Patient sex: M
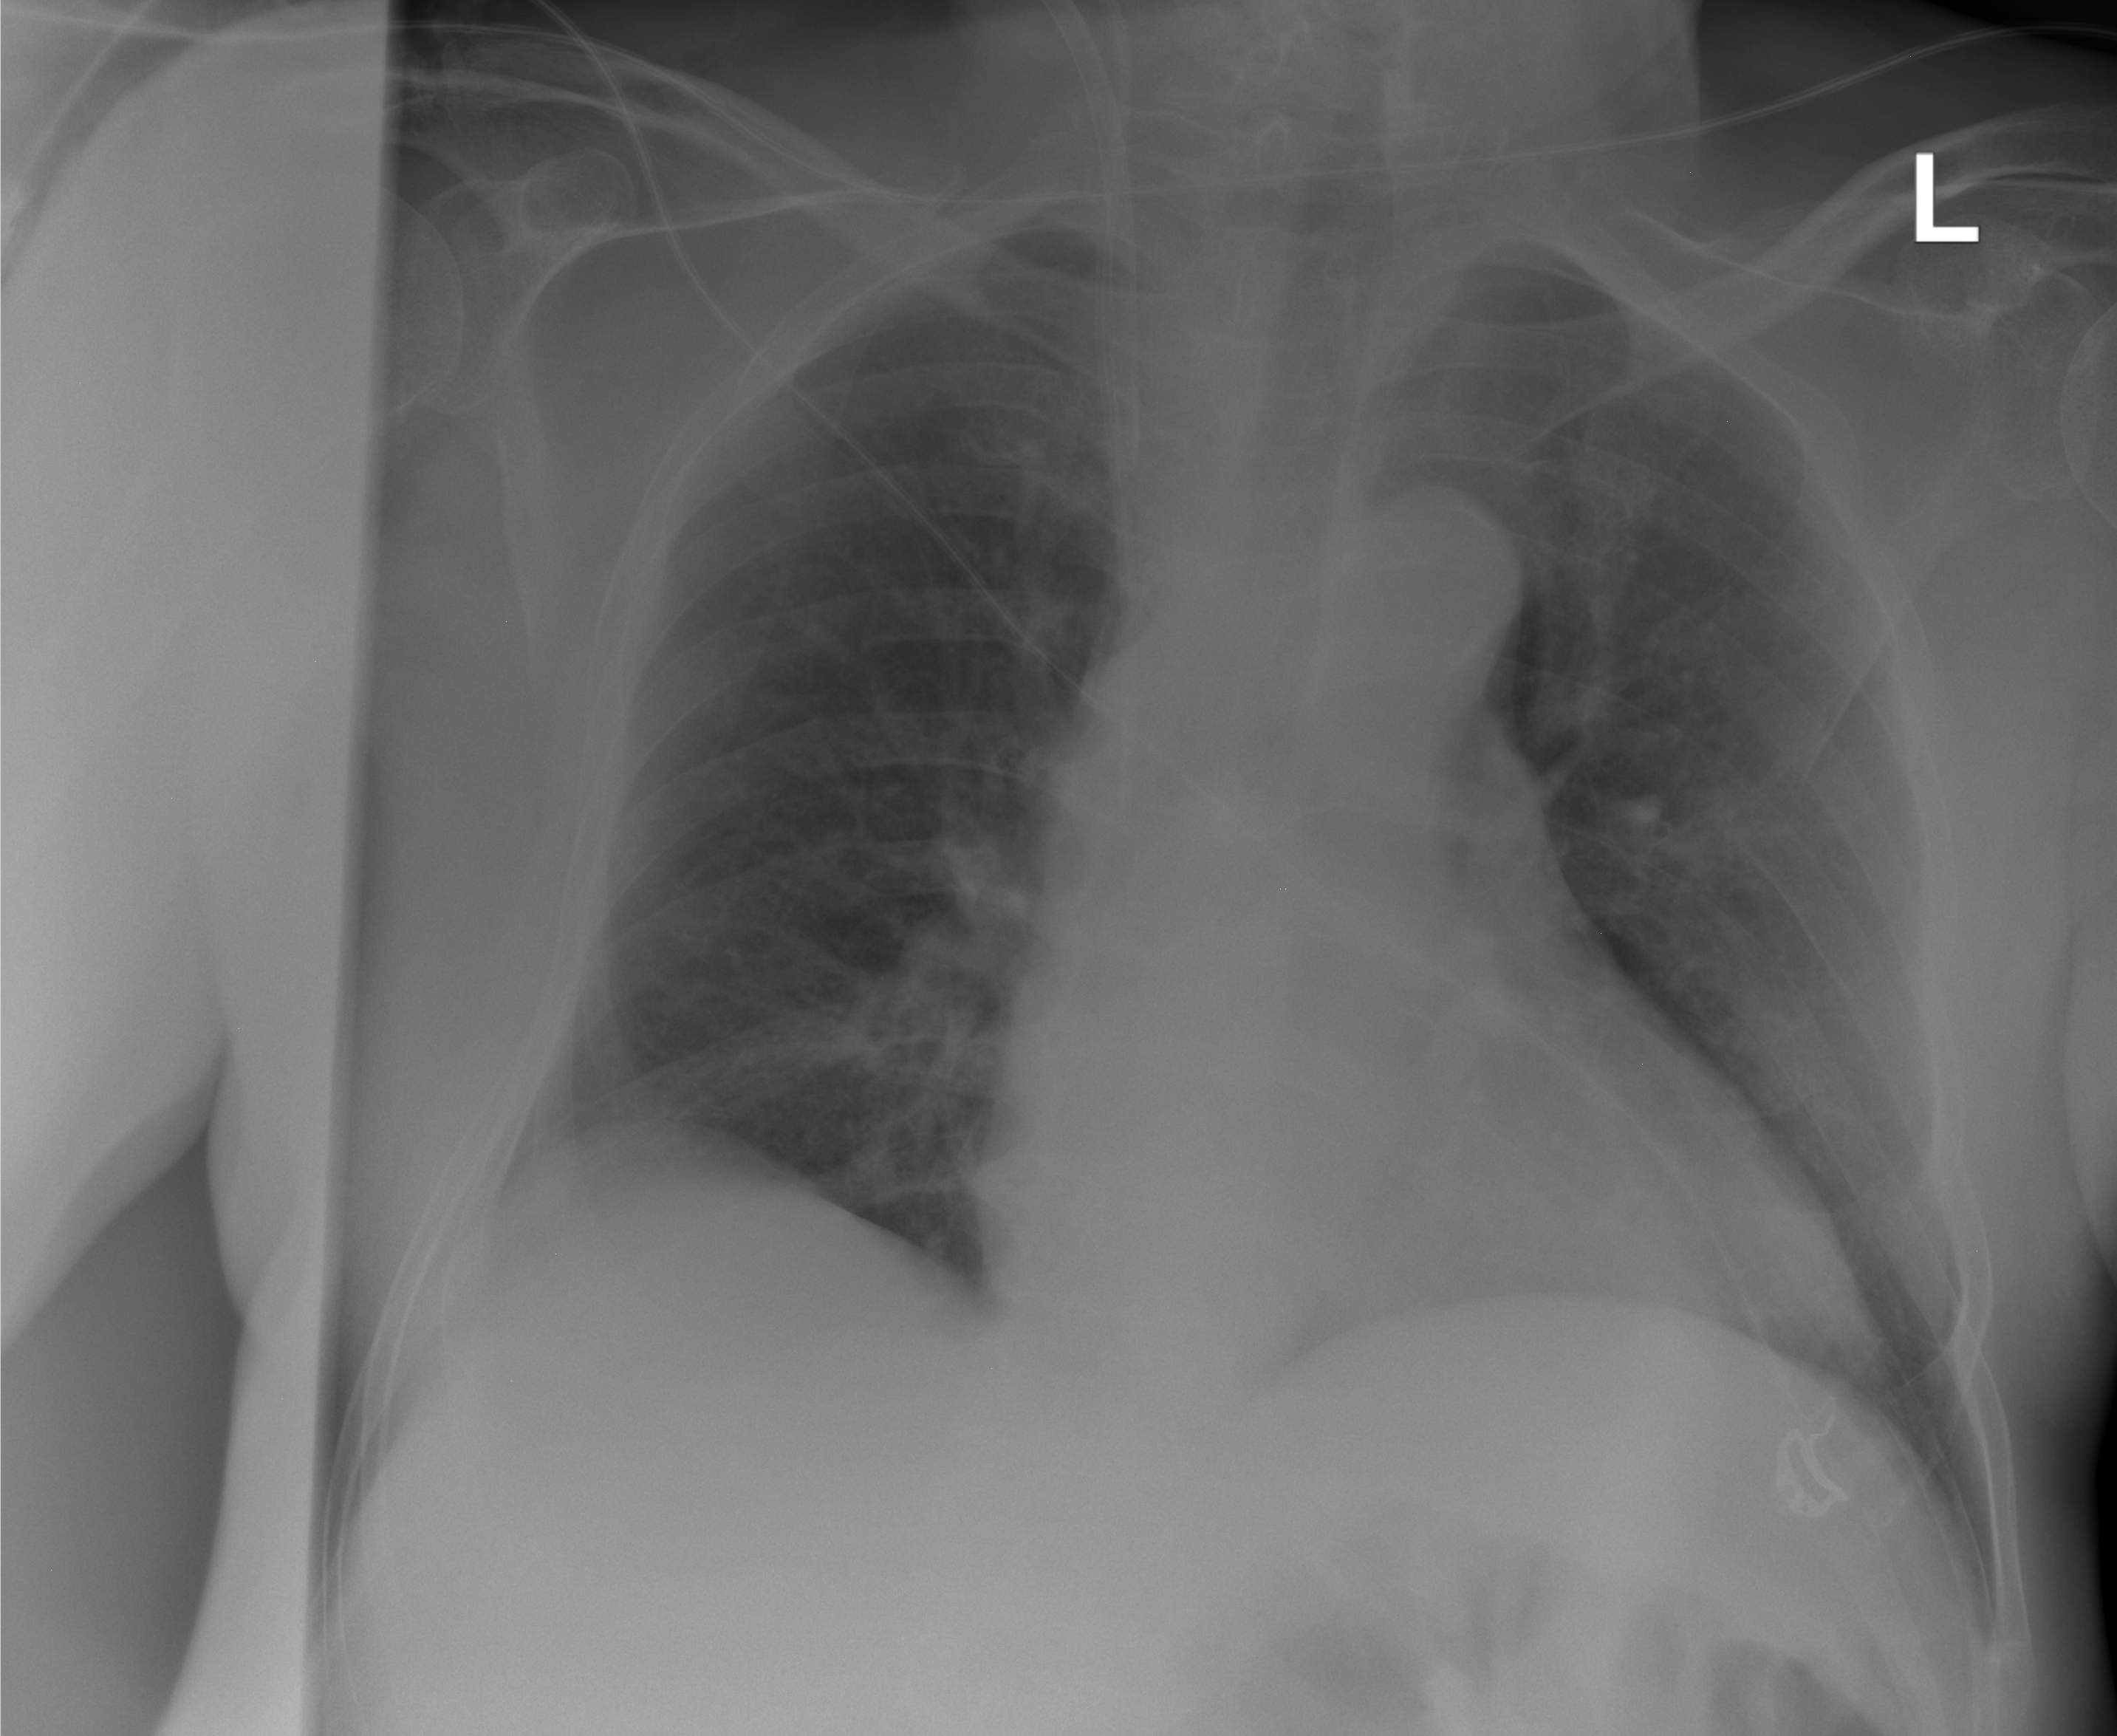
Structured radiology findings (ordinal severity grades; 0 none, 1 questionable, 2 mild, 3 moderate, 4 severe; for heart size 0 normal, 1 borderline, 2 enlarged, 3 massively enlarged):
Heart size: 0
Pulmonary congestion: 0
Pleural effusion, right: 0
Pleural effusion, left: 0
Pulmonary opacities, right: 0
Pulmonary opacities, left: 0
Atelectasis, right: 1
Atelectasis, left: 1